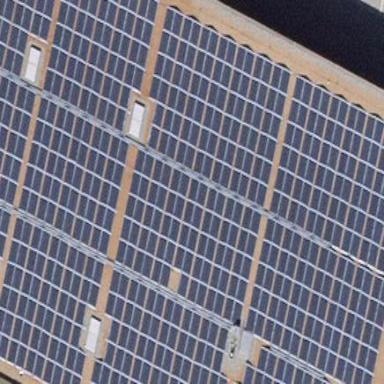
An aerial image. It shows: Solar photovoltaic panel generator.